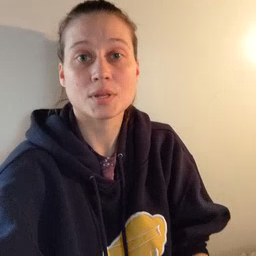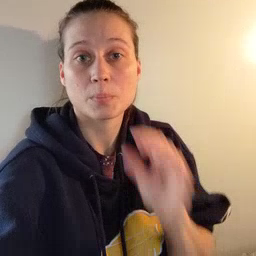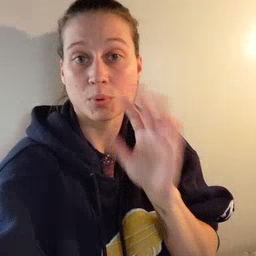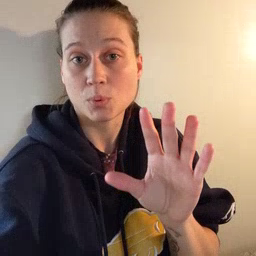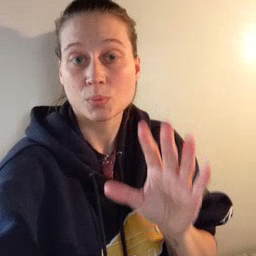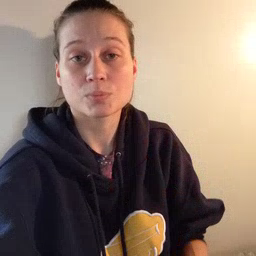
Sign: blow